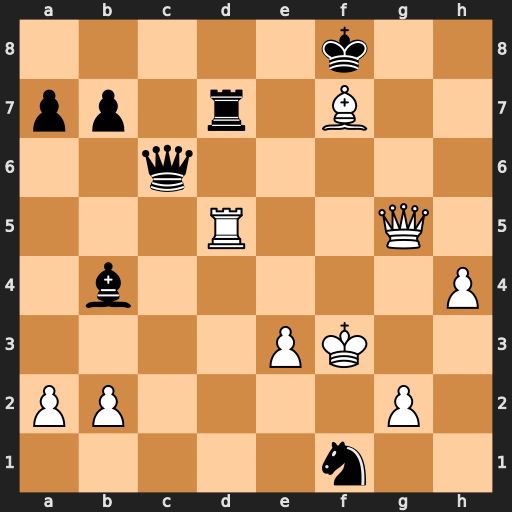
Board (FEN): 5k2/pp1r1B2/2q5/3R2Q1/1b5P/4PK2/PP4P1/5n2
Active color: w
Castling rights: -
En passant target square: -
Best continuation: Qg8+ Ke7 Qe8+ Kf6 Qxd7